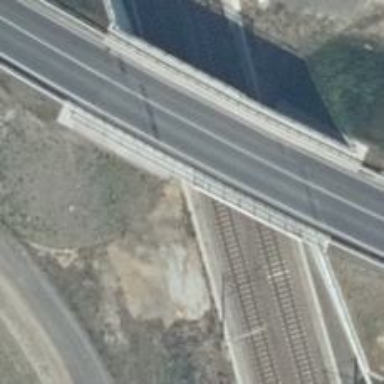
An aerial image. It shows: Primary highway on asphalt bridge.